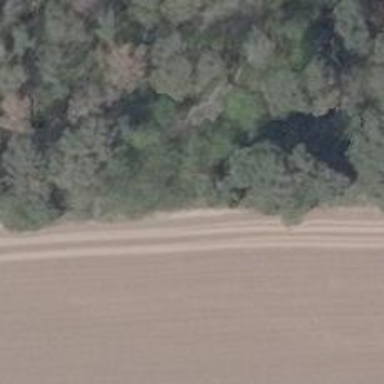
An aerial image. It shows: Hunting stand.